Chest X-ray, PA view. Patient: 31 years old, sex M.
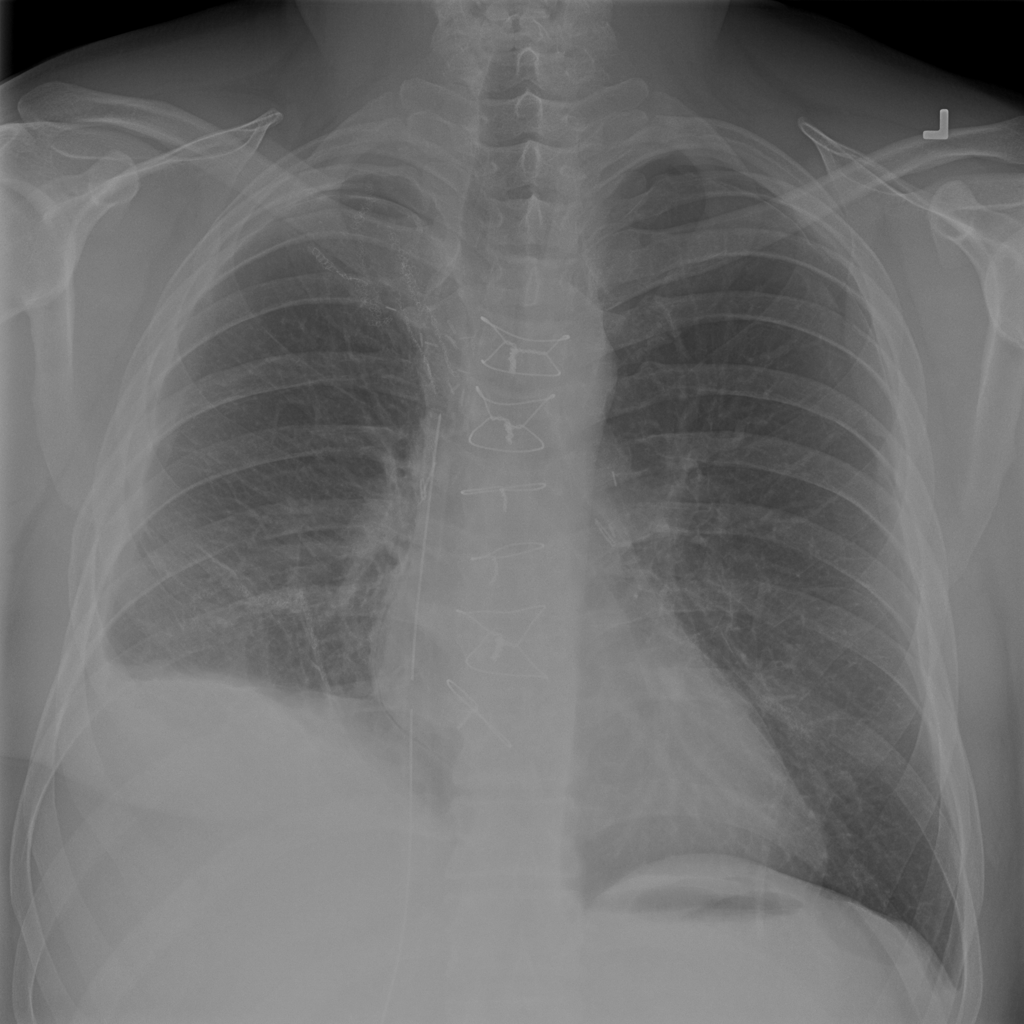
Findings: Pleural_Thickening